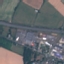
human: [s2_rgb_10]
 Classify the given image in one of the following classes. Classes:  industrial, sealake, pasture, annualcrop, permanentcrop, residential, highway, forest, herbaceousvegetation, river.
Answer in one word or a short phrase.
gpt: Highway